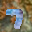
Label: 7